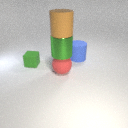
large blue rubber cylinder to the right of small green rubber cube